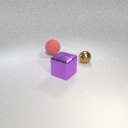
large purple metal cube in front of large red rubber sphere